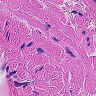
Metastatic tissue present: no